Field crop: tomato
Growth stage: 1
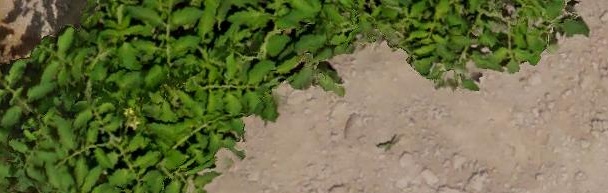
Species: tomato